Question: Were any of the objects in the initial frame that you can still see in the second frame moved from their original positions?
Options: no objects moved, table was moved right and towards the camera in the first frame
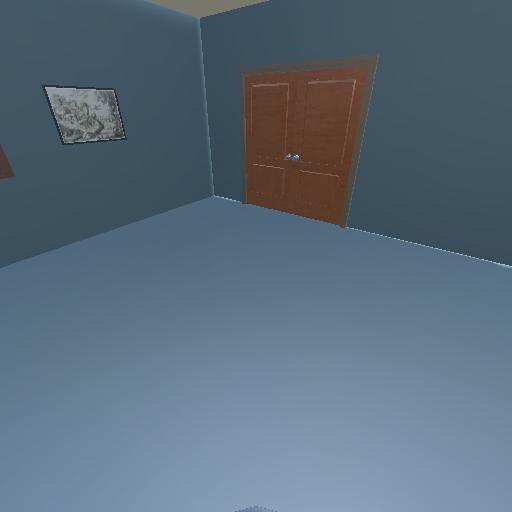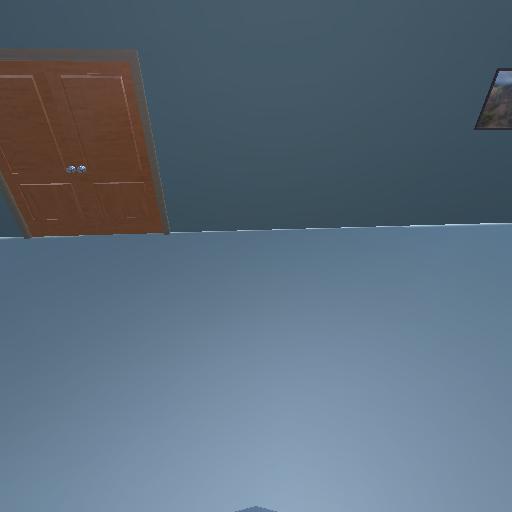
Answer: no objects moved